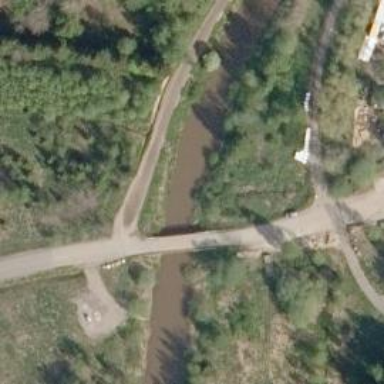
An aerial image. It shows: Residential road with bridge.